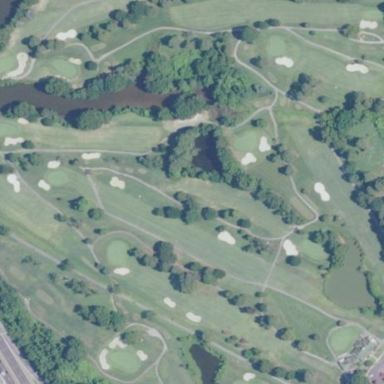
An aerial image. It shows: Golf course.